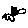
Label: cat